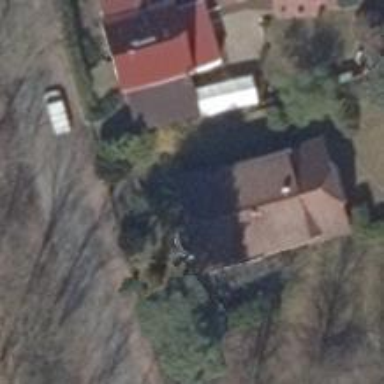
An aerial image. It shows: Detached building with half-hipped roof.